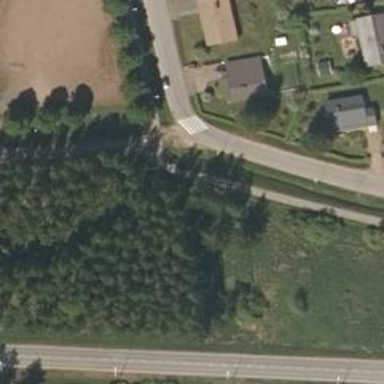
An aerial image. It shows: Asphalt cycleway.